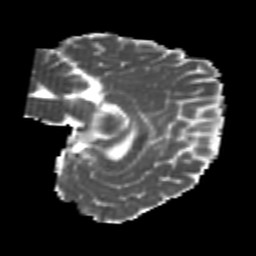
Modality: MD
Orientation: sagittal
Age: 20
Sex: male
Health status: healthy
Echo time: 0.074 s